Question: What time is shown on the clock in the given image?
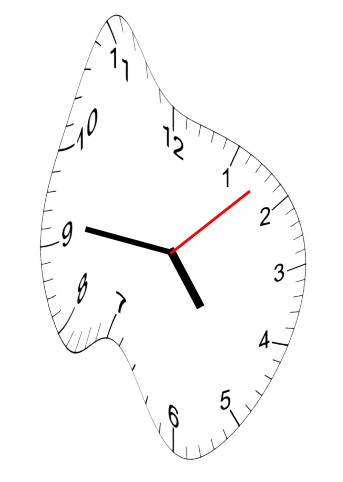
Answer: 04:46:08